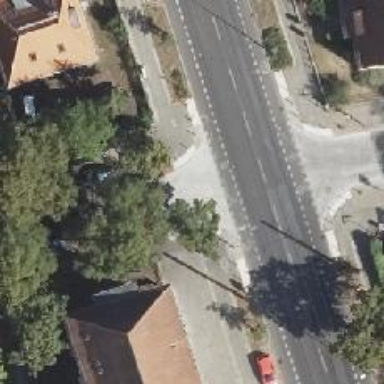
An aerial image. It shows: Residential road with asphalt surface. Both sides have sidewalks.